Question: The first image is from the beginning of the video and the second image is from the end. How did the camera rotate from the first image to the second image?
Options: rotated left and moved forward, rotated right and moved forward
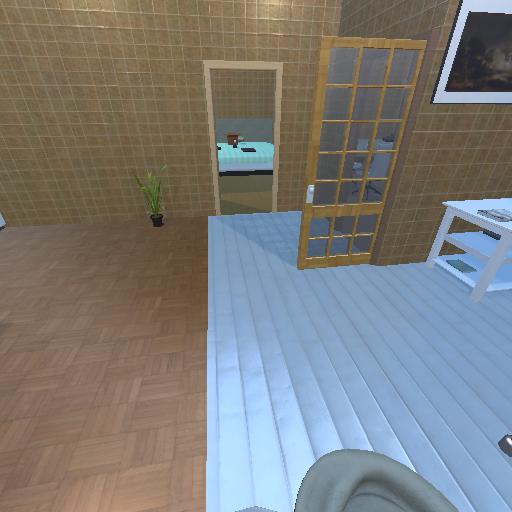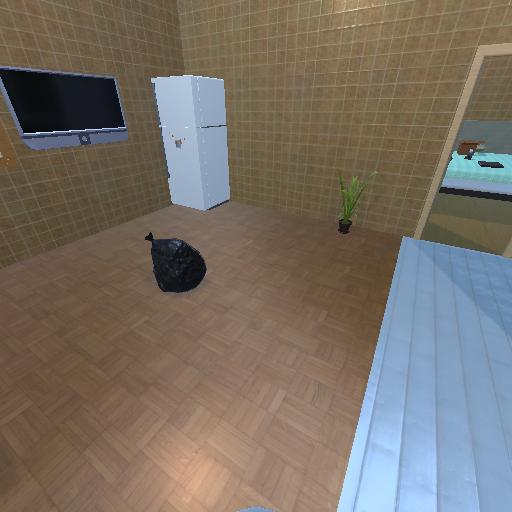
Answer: rotated left and moved forward